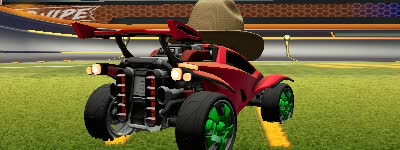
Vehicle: octane